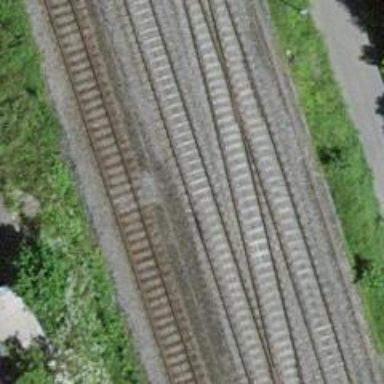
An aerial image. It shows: Rail siding with electrified contact lines.